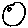
Label: moon